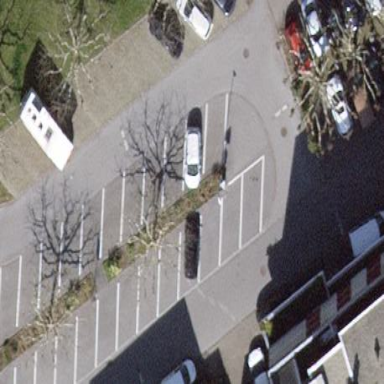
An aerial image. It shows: Parking area with asphalt surface.